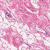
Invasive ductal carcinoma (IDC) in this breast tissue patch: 0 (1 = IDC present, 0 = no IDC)